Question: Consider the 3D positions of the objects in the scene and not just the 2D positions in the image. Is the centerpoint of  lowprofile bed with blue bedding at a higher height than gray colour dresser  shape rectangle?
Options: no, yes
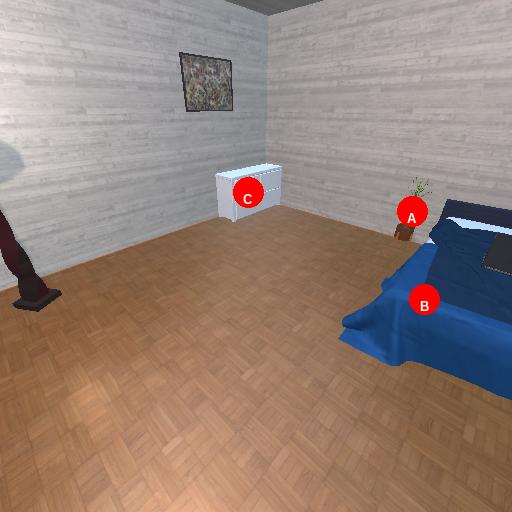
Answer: no